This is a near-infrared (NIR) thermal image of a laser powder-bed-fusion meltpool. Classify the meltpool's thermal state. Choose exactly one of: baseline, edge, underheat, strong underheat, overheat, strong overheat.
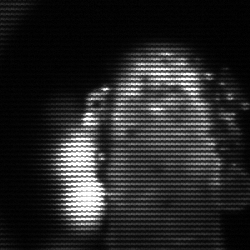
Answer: strong underheat